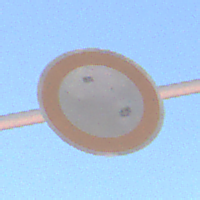
Verkehrszeichen: VerbotFahrzeugeAllerArt
Umgebung: Outdoor, Nature
Tageszeit: Midday
Wetter: Clear
Licht: Natural
Jahreszeit: NotSpecified
Kontrast: HighContrast